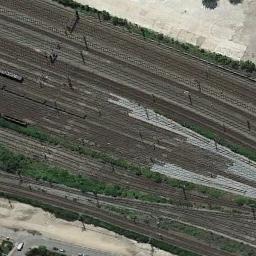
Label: railway